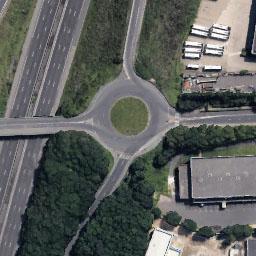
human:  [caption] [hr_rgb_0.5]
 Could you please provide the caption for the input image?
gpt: There are some buildings and trees and a large lawn around the roundabout, And many cars are parked in the open space near the roundabout .

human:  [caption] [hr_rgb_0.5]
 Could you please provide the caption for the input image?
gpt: There are many trees beside the roundabout .

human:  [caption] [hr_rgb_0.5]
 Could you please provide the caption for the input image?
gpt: The roundabout is on the grass next to trees and buildings .

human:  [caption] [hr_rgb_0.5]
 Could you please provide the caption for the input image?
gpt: The roundabout with four exits and entrances is in the forest and one of the roads is over another road .

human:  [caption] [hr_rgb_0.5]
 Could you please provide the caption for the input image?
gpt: There are some green trees and lawns near the roundabout .